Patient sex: M
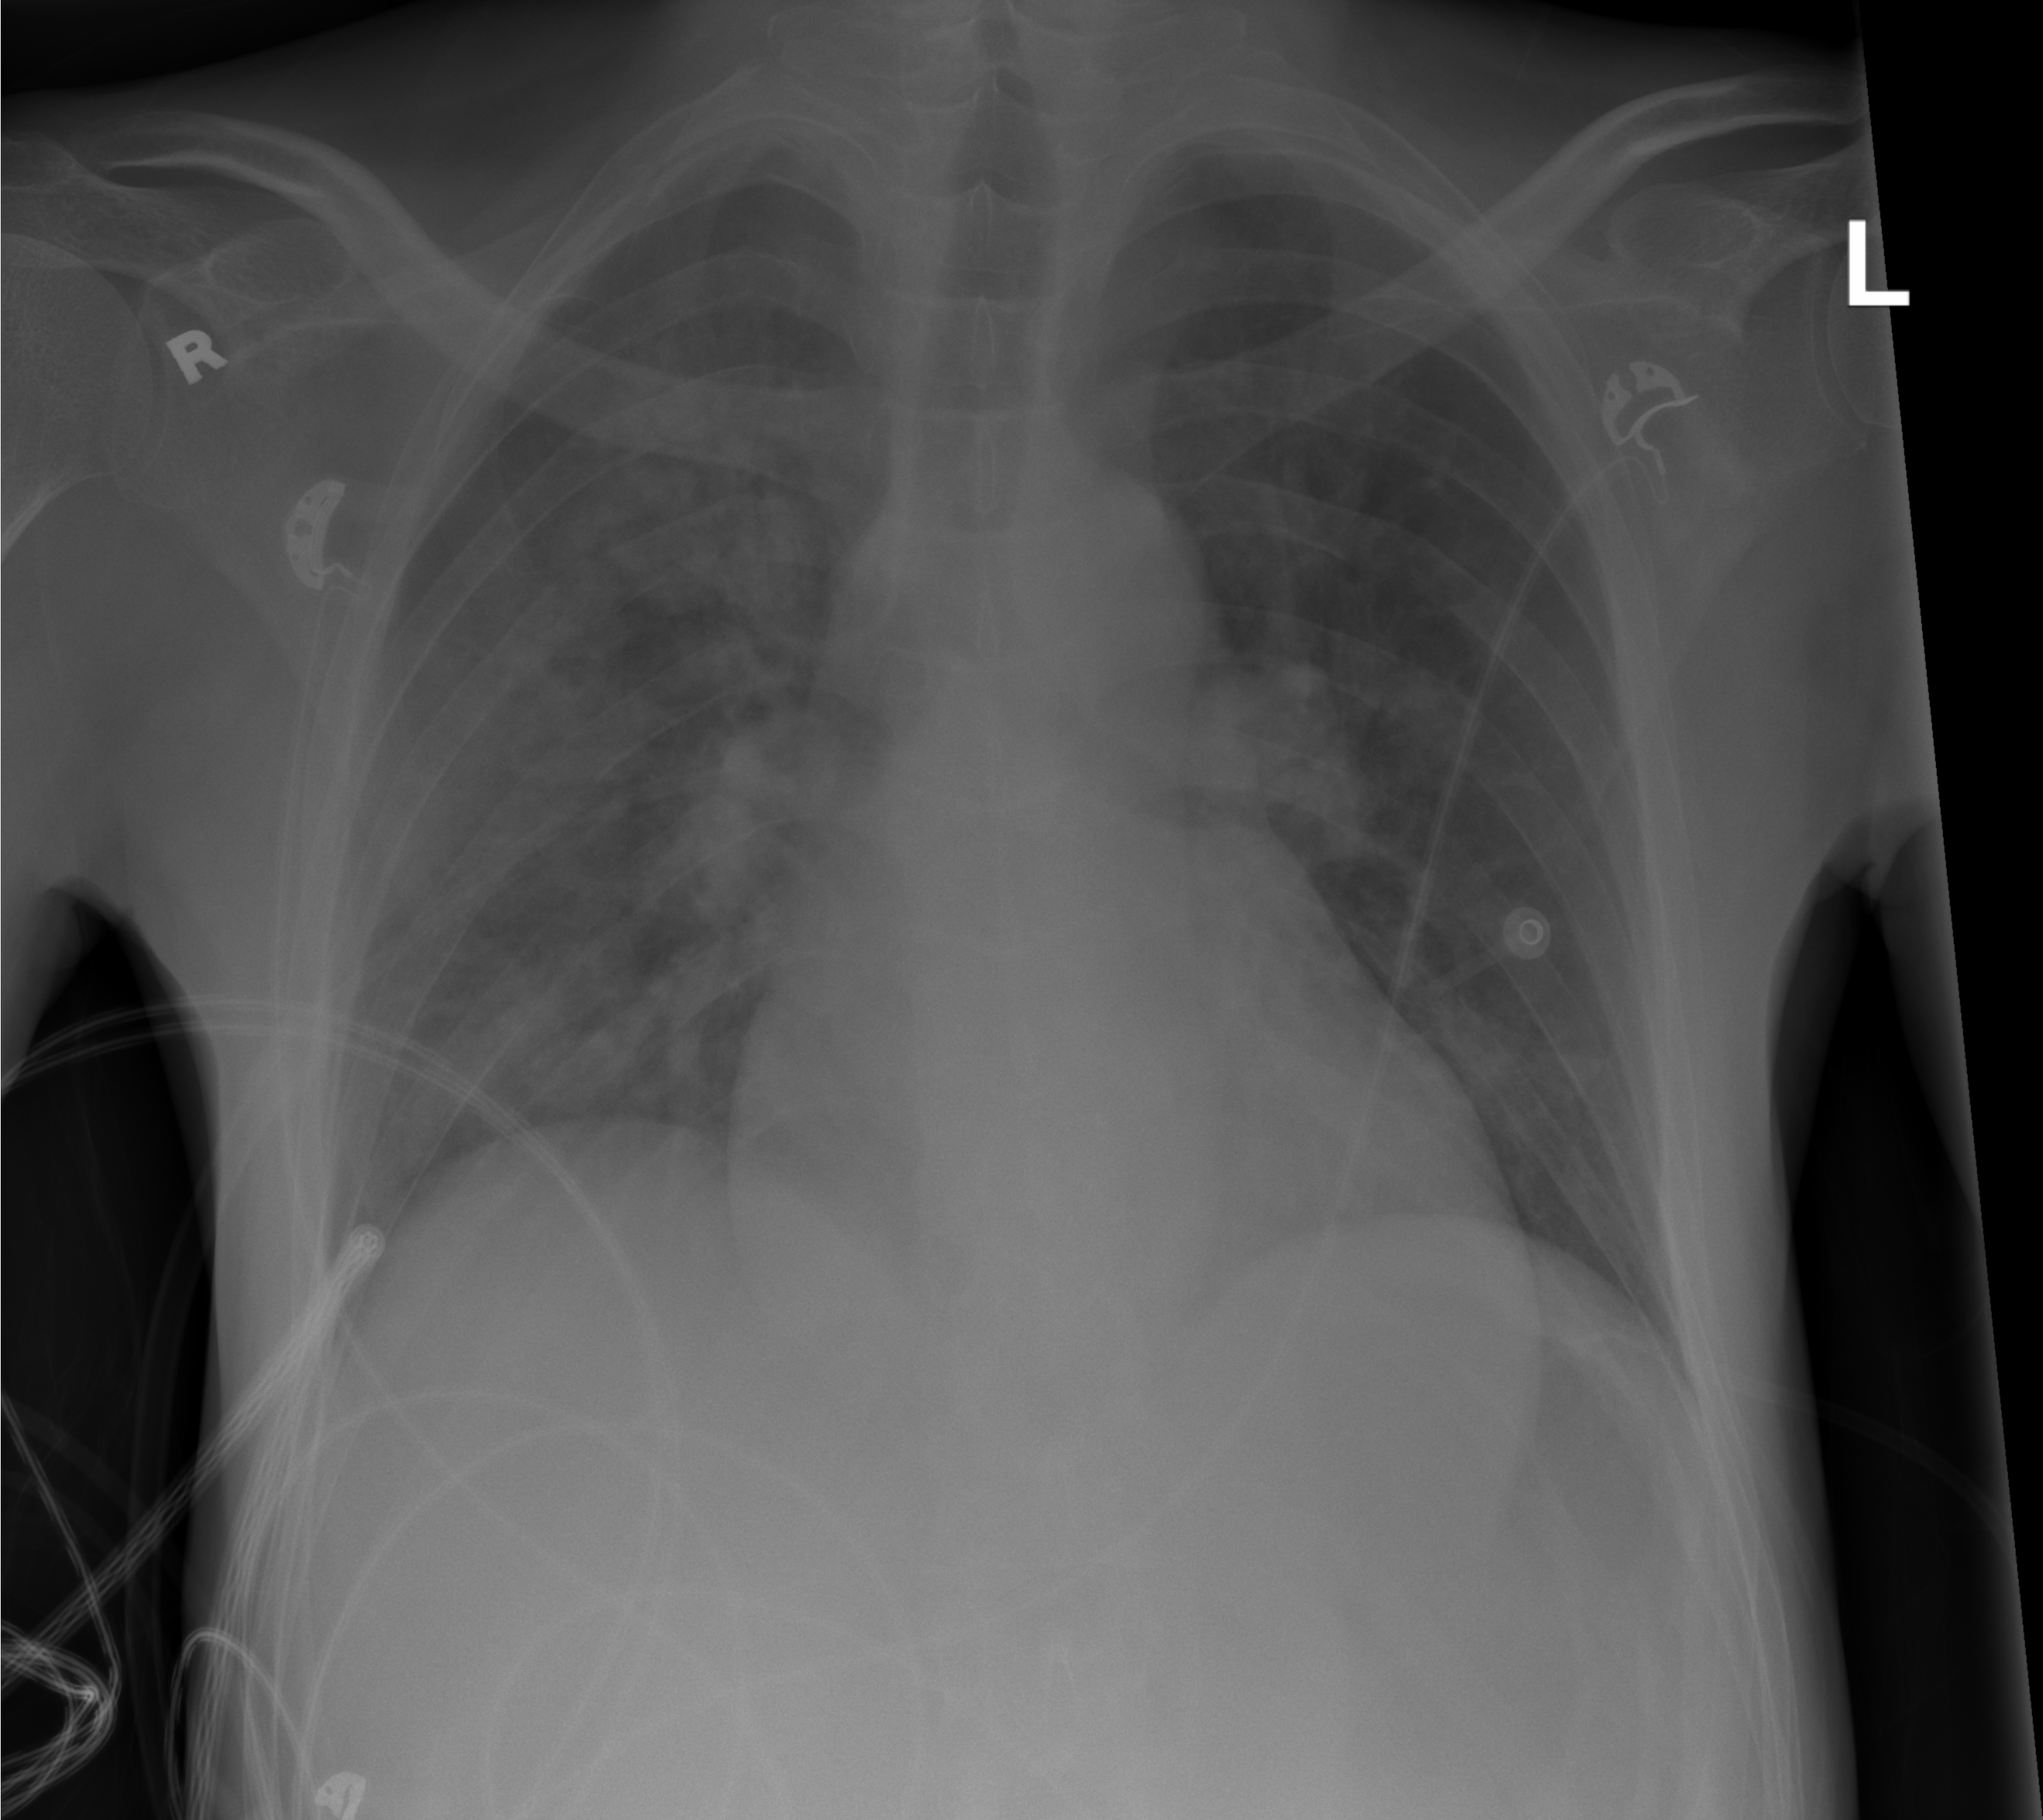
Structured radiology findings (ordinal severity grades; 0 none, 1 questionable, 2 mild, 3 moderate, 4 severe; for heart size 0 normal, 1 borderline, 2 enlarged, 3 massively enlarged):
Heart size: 2
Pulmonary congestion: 0
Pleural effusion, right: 0
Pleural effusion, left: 0
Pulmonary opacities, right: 4
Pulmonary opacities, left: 2
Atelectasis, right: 2
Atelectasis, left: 0